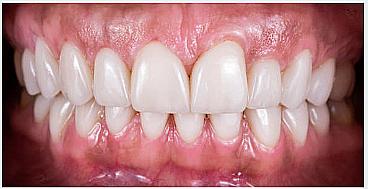
Condition: Gingivitis